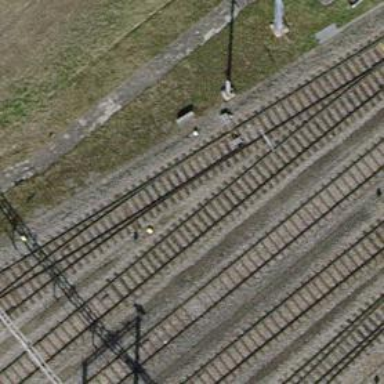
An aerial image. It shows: Railway switch.